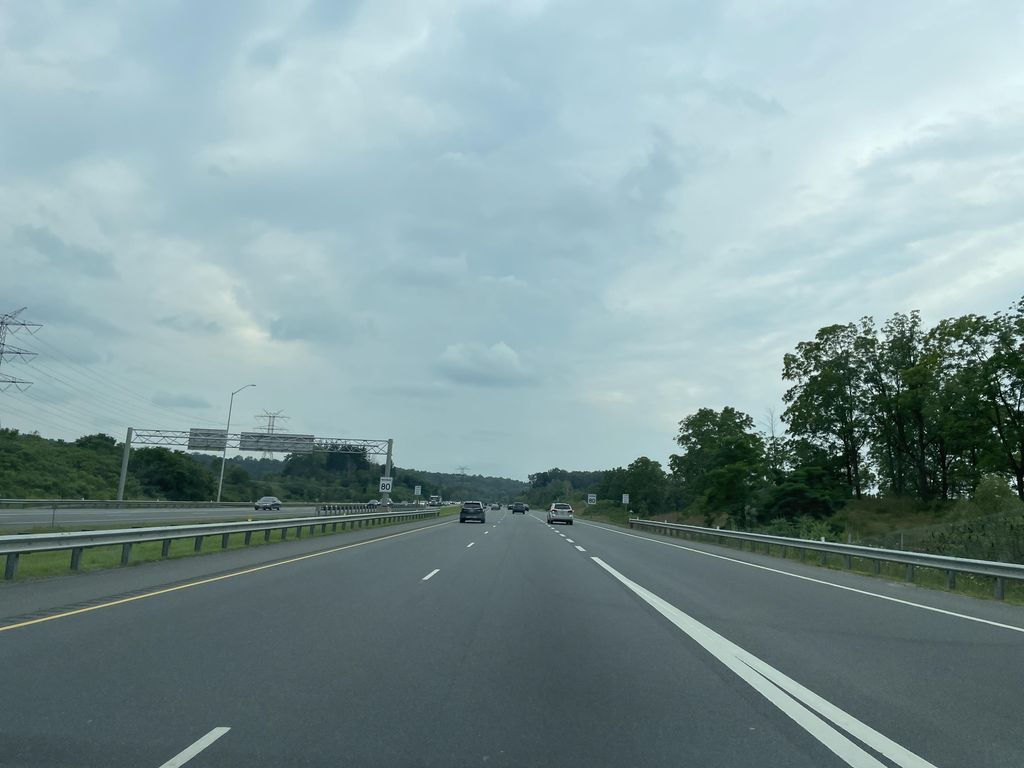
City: hamilton